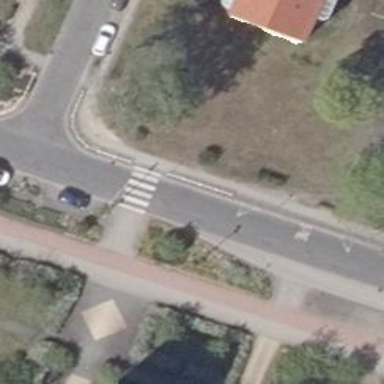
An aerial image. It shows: Sidewalk.